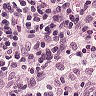
Metastatic tissue present: no